Breast ultrasound image
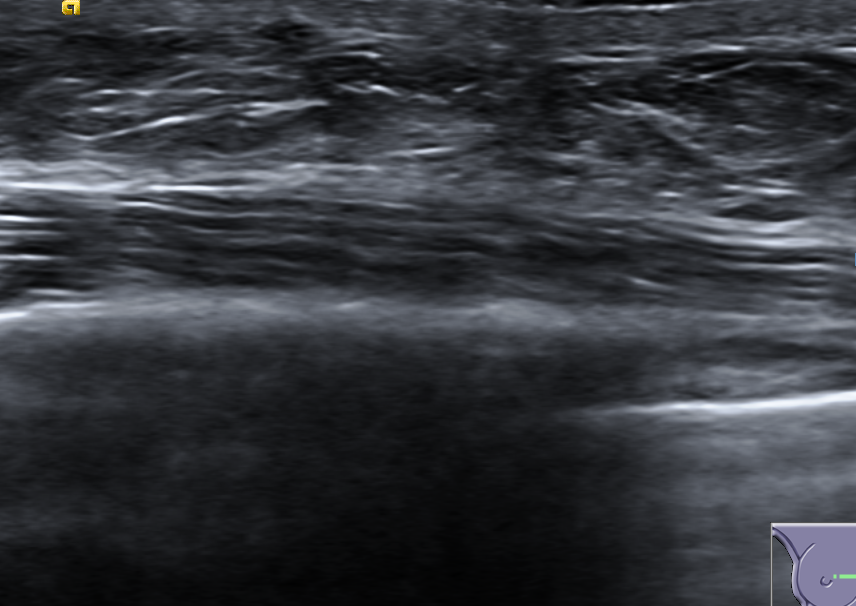
Diagnosis: normal